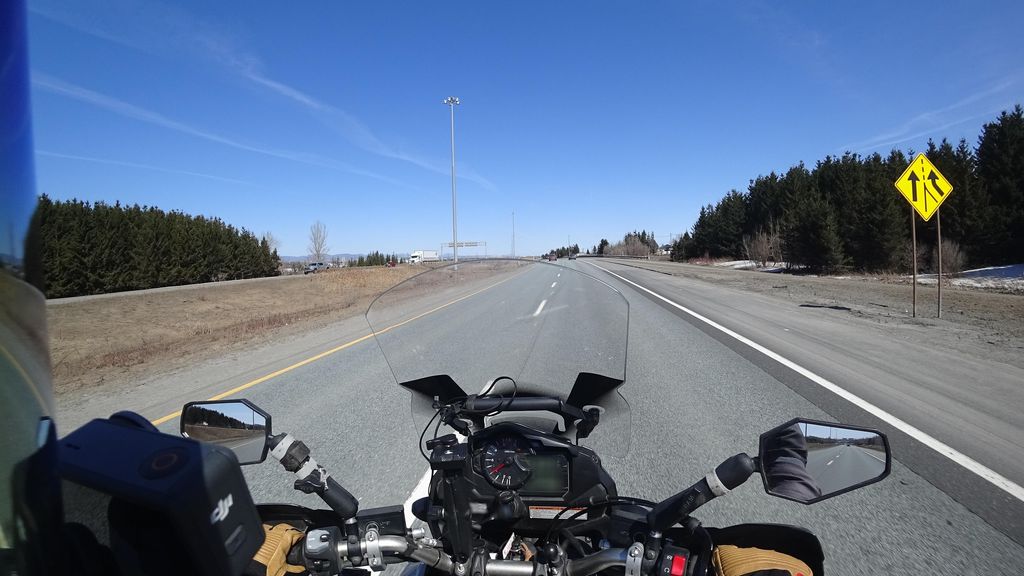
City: quebec_city